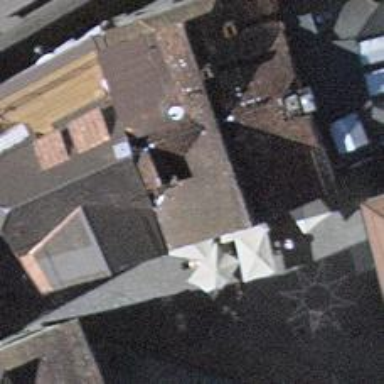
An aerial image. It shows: Restaurant.